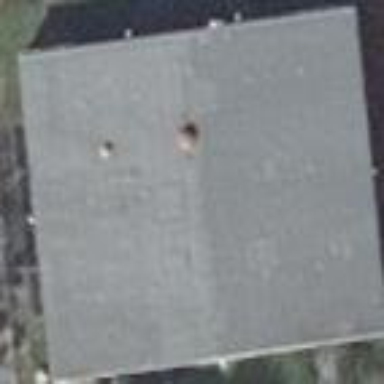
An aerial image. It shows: Service building with flat roof made of tar paper.